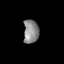
Tissue: skin
Cell type: Epithelial cells
Senescence score: 0.2859
Nuclear area (px): 355
Mean DAPI intensity: 137.231